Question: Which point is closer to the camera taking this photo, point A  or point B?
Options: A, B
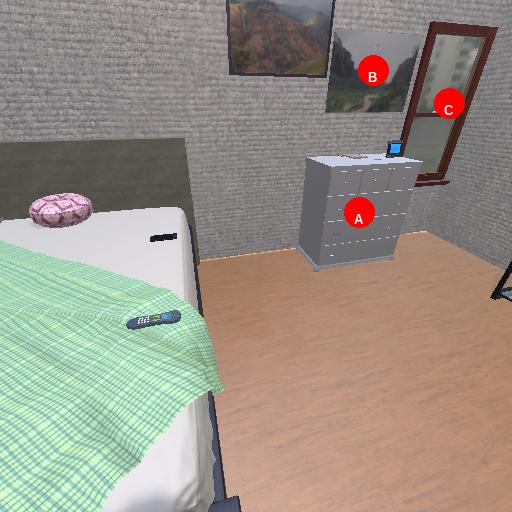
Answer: A